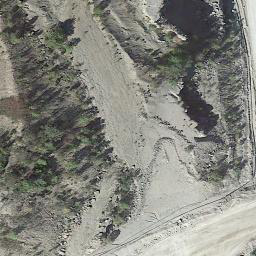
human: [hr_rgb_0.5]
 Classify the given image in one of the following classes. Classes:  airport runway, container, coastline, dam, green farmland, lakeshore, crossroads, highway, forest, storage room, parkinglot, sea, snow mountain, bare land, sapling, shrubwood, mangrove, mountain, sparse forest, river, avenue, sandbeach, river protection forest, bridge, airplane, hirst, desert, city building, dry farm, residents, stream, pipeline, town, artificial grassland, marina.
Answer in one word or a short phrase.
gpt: bare land